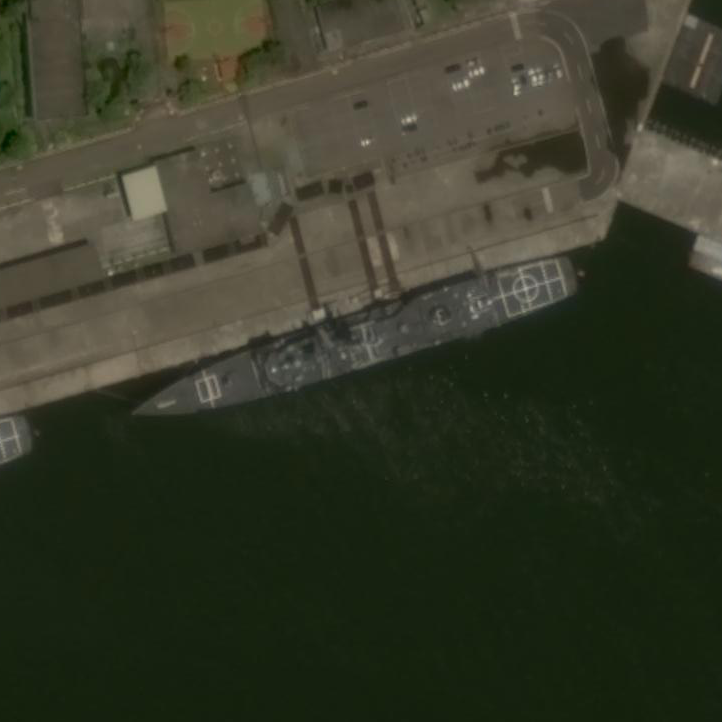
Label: Ticonderoga-class_cruiser